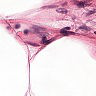
Metastatic tissue present: no